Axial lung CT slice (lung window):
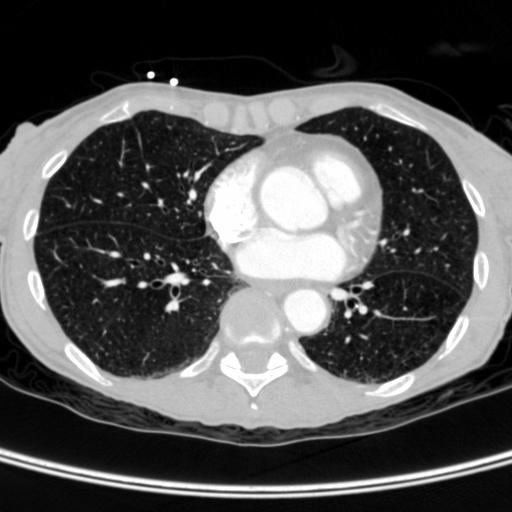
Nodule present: no